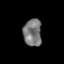
Tissue: prostate
Cell type: Myeloid cells
Senescence score: 0.76
Nuclear area (px): 487
Mean DAPI intensity: 120.61